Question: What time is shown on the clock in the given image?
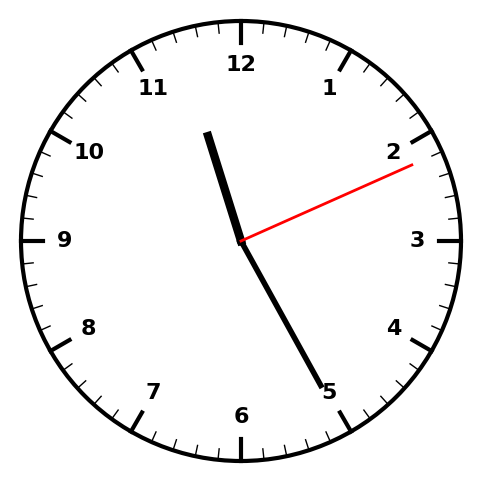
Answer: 11:25:11